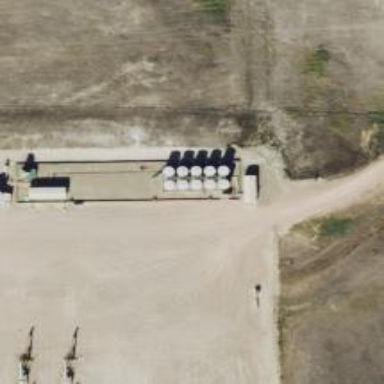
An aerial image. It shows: Storage tank that is man-made.